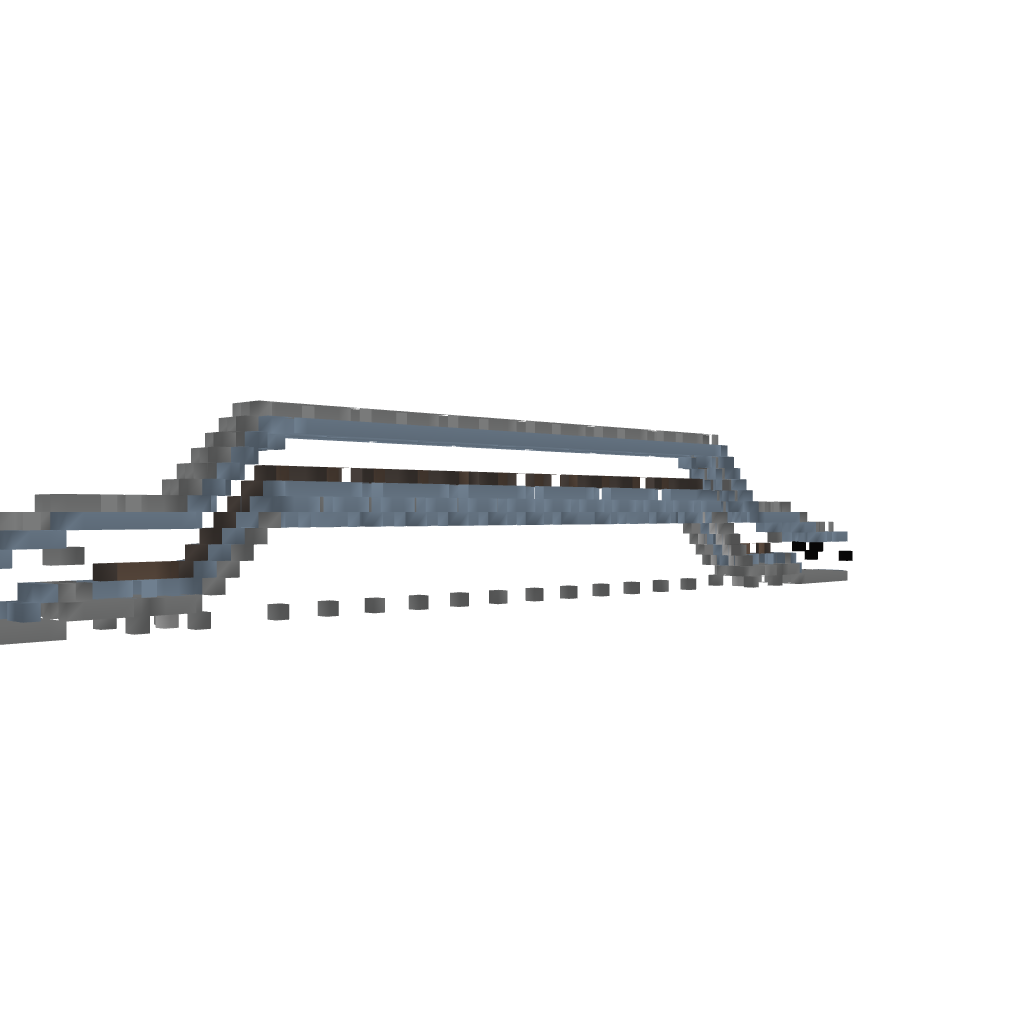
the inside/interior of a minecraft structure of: Advanced Minecart Bridge #1 Fixed